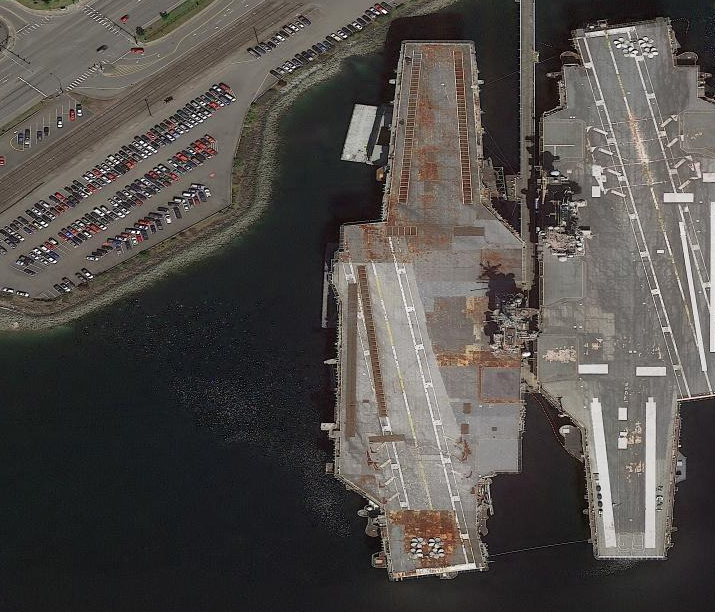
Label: aircraft_carrier